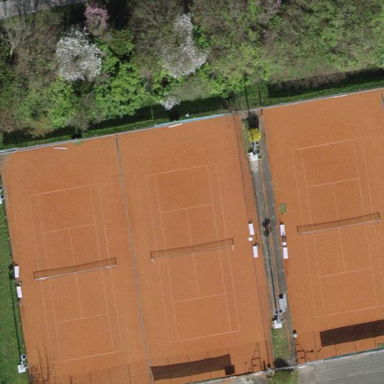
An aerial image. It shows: Tennis court on pitch.